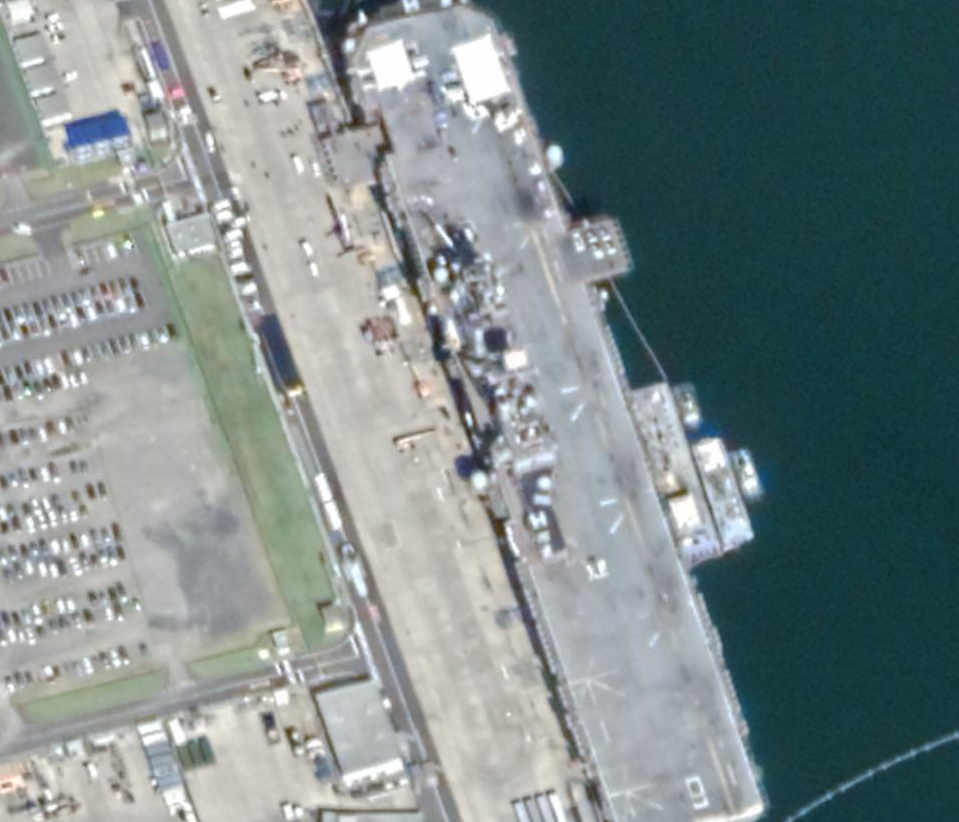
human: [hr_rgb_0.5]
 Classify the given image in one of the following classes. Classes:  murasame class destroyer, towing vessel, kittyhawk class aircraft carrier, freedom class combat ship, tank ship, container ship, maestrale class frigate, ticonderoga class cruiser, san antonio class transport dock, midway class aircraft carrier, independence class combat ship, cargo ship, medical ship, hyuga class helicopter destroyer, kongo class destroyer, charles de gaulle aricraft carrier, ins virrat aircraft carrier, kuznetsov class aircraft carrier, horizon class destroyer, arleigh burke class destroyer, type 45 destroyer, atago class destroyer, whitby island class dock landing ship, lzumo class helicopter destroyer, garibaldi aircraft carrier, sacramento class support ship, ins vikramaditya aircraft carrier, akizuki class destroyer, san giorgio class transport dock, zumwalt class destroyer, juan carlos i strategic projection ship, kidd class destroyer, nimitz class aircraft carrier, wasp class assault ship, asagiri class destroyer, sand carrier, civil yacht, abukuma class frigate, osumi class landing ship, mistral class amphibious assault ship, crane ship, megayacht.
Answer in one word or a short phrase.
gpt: Wasp class assault ship